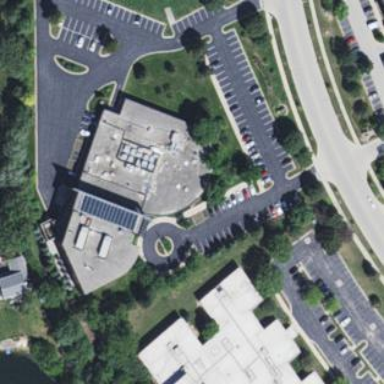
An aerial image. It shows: Office building.